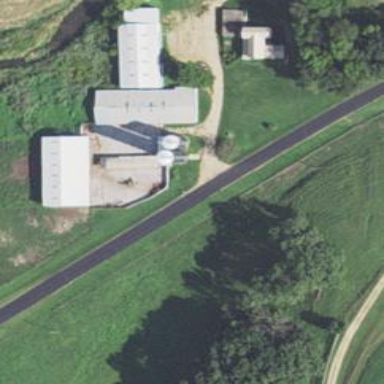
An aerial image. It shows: Silo.